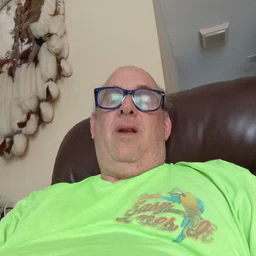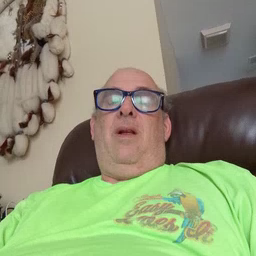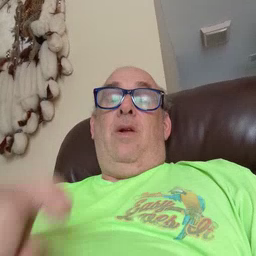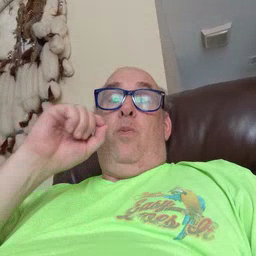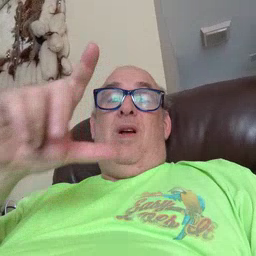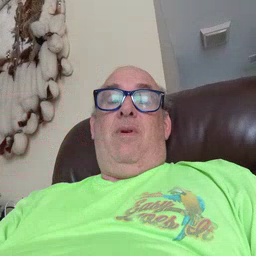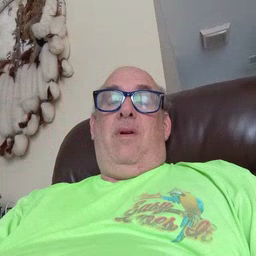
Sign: awake